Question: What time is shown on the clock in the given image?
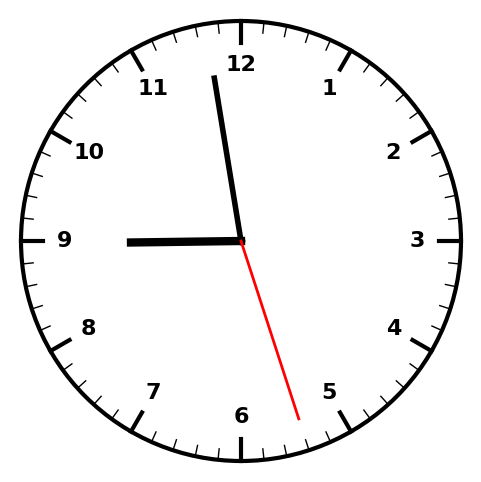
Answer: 08:58:27